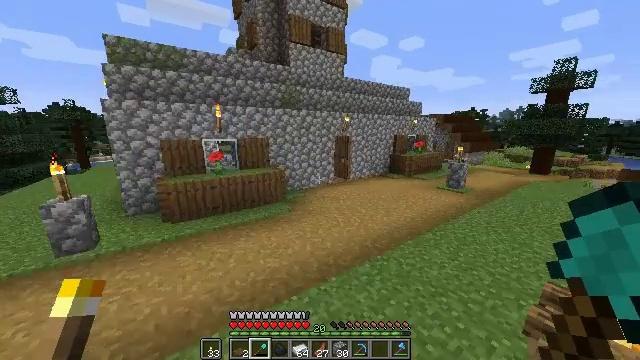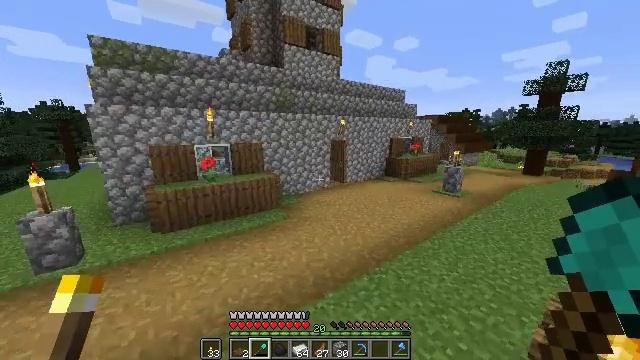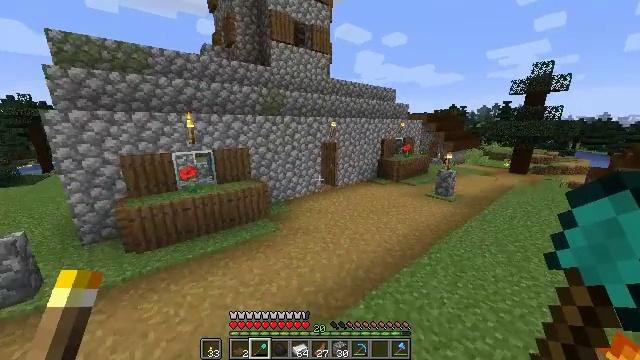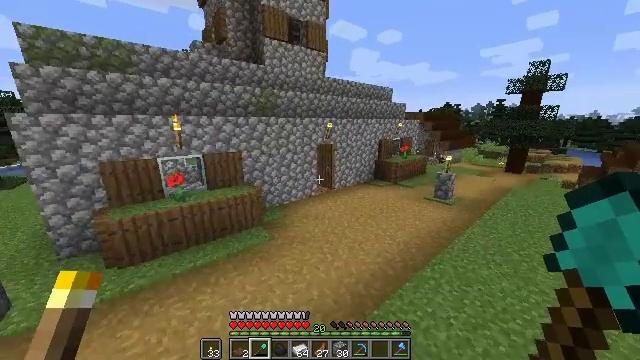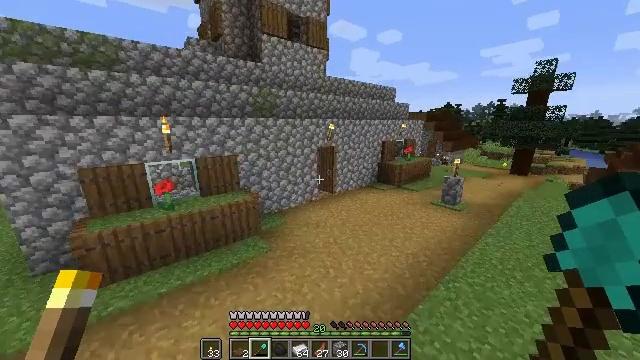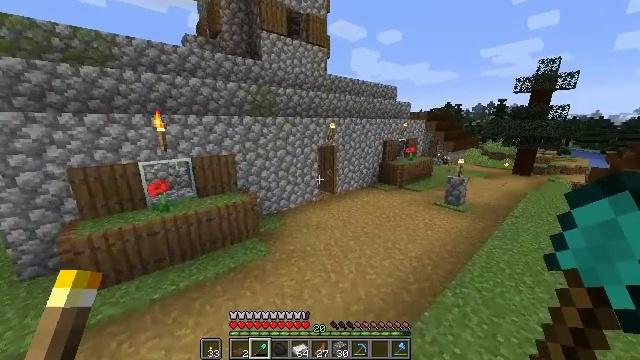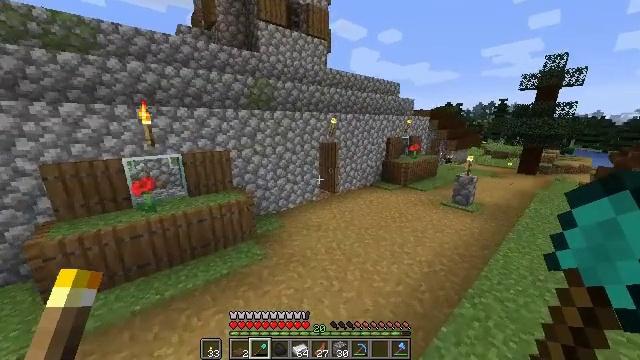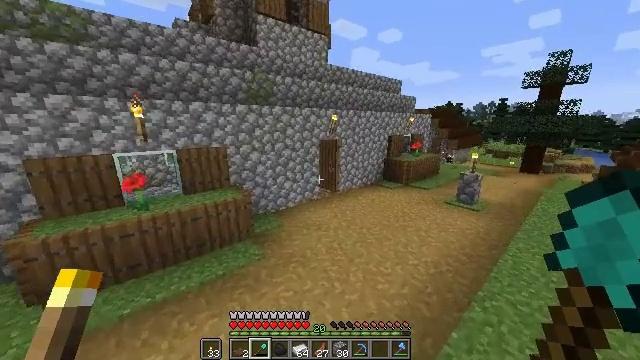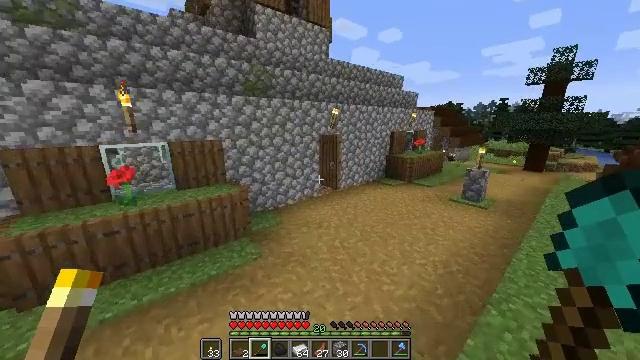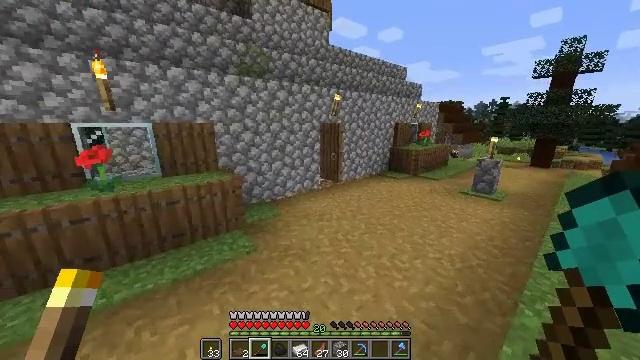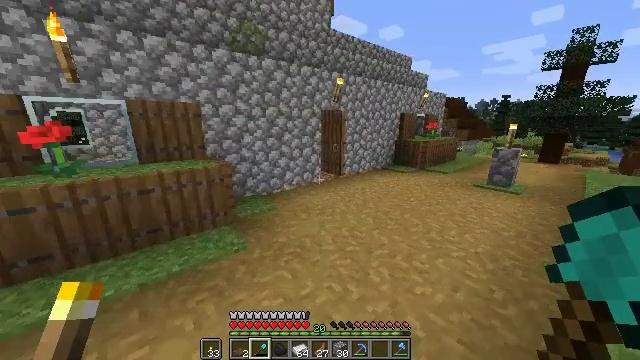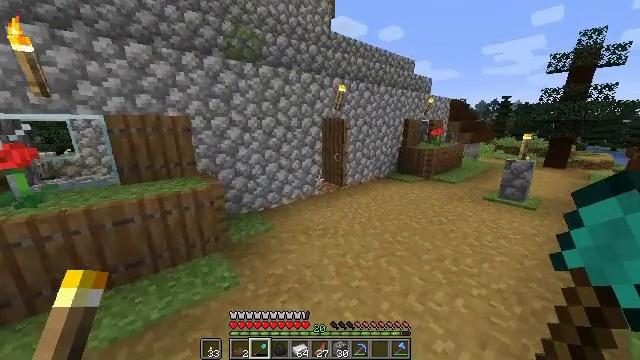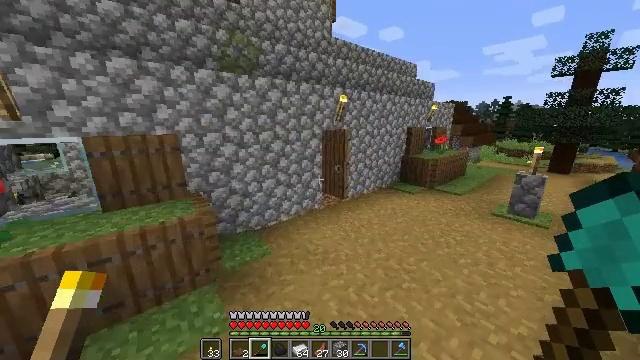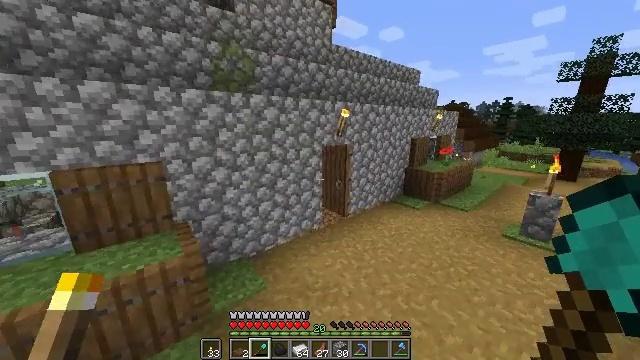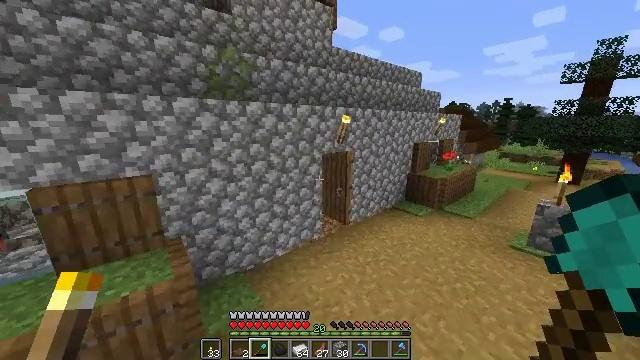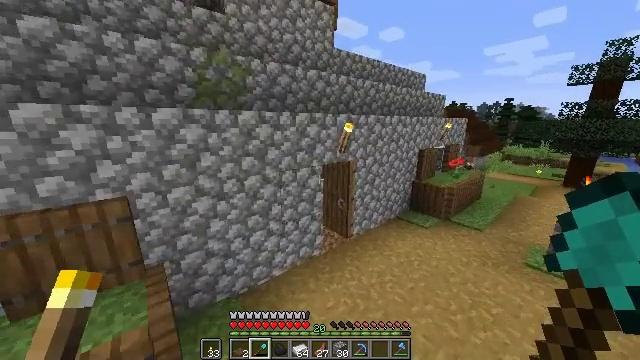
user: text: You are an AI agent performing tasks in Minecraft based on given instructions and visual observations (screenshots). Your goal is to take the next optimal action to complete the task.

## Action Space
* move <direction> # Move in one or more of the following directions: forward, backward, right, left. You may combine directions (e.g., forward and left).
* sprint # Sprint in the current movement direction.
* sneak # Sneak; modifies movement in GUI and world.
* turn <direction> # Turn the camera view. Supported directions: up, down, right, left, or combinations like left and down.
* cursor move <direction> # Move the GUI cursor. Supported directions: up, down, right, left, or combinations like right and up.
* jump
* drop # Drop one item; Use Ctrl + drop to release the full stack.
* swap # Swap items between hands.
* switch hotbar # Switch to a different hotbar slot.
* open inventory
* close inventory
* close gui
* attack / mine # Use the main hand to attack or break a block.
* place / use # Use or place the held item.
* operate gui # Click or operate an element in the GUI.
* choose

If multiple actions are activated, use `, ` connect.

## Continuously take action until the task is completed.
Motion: motion action
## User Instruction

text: Craft a light gray carpet.
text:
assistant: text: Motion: move forward, turn right, jump
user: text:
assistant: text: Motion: move forward, turn right and down, jump
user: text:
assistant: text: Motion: move forward, turn right, jump
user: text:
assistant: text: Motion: move forward, sprint, jump
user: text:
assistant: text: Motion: move forward, sprint, jump
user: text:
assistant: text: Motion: move forward, sprint, jump
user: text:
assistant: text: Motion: move forward, jump
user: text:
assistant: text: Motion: move forward, jump
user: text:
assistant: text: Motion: move forward, jump
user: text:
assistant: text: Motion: move forward, jump
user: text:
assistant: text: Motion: move forward, sprint, jump
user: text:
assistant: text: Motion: move forward, sprint, jump
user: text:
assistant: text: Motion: move forward, jump
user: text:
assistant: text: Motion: move forward, jump
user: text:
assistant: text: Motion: move forward, jump
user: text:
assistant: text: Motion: move forward
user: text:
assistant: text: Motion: move forward
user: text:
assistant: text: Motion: move forward
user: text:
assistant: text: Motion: no_op
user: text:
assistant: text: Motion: turn left
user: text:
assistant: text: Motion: turn left
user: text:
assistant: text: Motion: turn left
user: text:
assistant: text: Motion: no_op
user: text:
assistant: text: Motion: no_op
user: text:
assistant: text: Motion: turn right and down
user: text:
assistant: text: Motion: turn right
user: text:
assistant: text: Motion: no_op
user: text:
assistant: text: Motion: move forward and move right
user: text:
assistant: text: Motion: move forward and move right, turn left
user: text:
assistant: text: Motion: move forward and move right, turn left